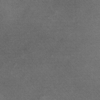
Label: dusty